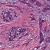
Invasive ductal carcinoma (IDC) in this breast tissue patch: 1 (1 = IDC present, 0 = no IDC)